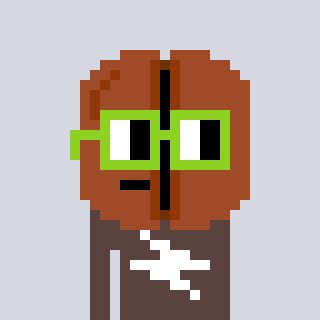
a pixel art character with square light green glasses, a coffeebean-shaped head and a darkbrown-colored body on a cool background